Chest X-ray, AP view. Patient: 57 years old, sex M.
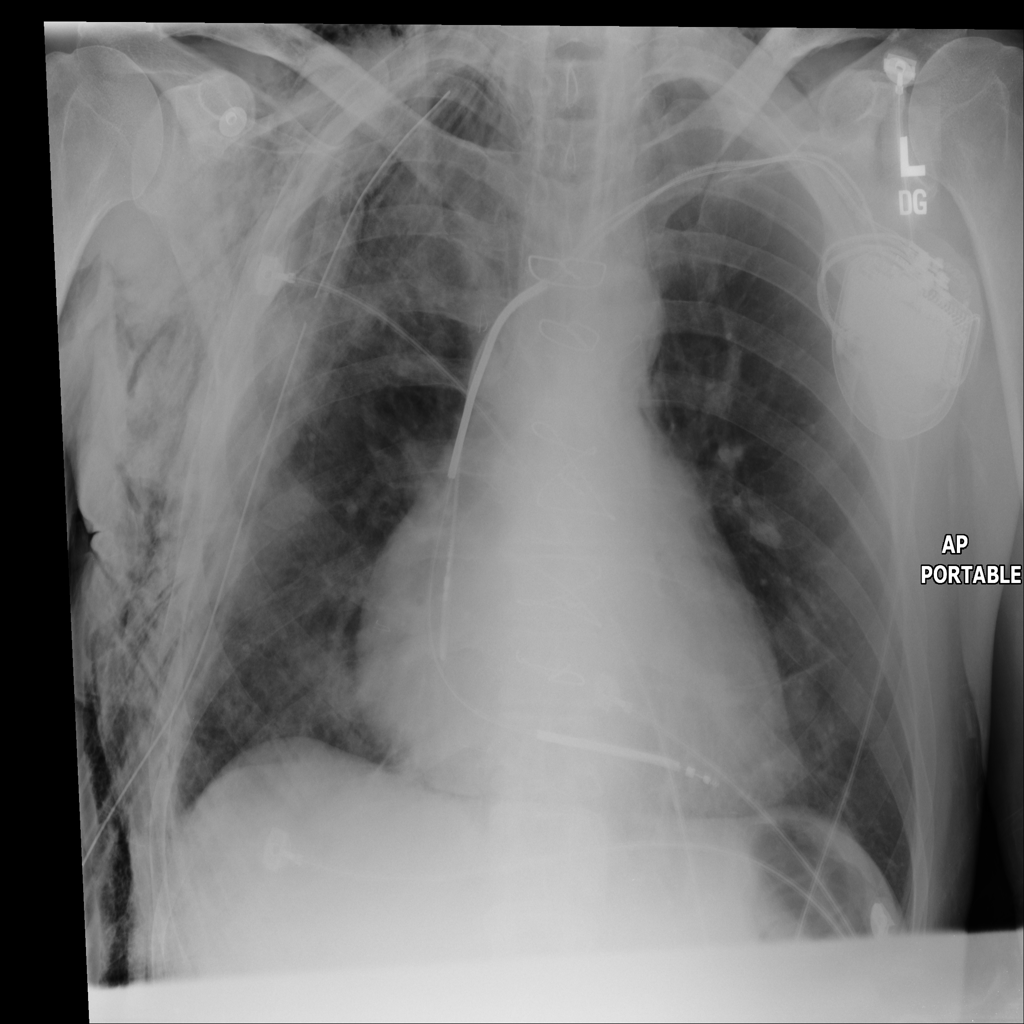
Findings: Emphysema, Mass